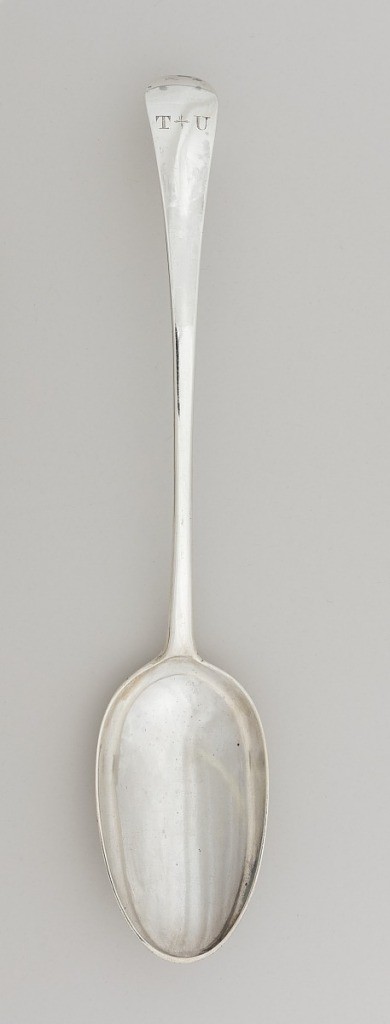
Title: Basting spoon
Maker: Ebenezer Coker, British, active ca. 1738 - 1783
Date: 1743
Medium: Molded, raised, and engraved silver
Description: With ovoid bowl with arced stem and Old English curved handle engraved with initials.